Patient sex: M
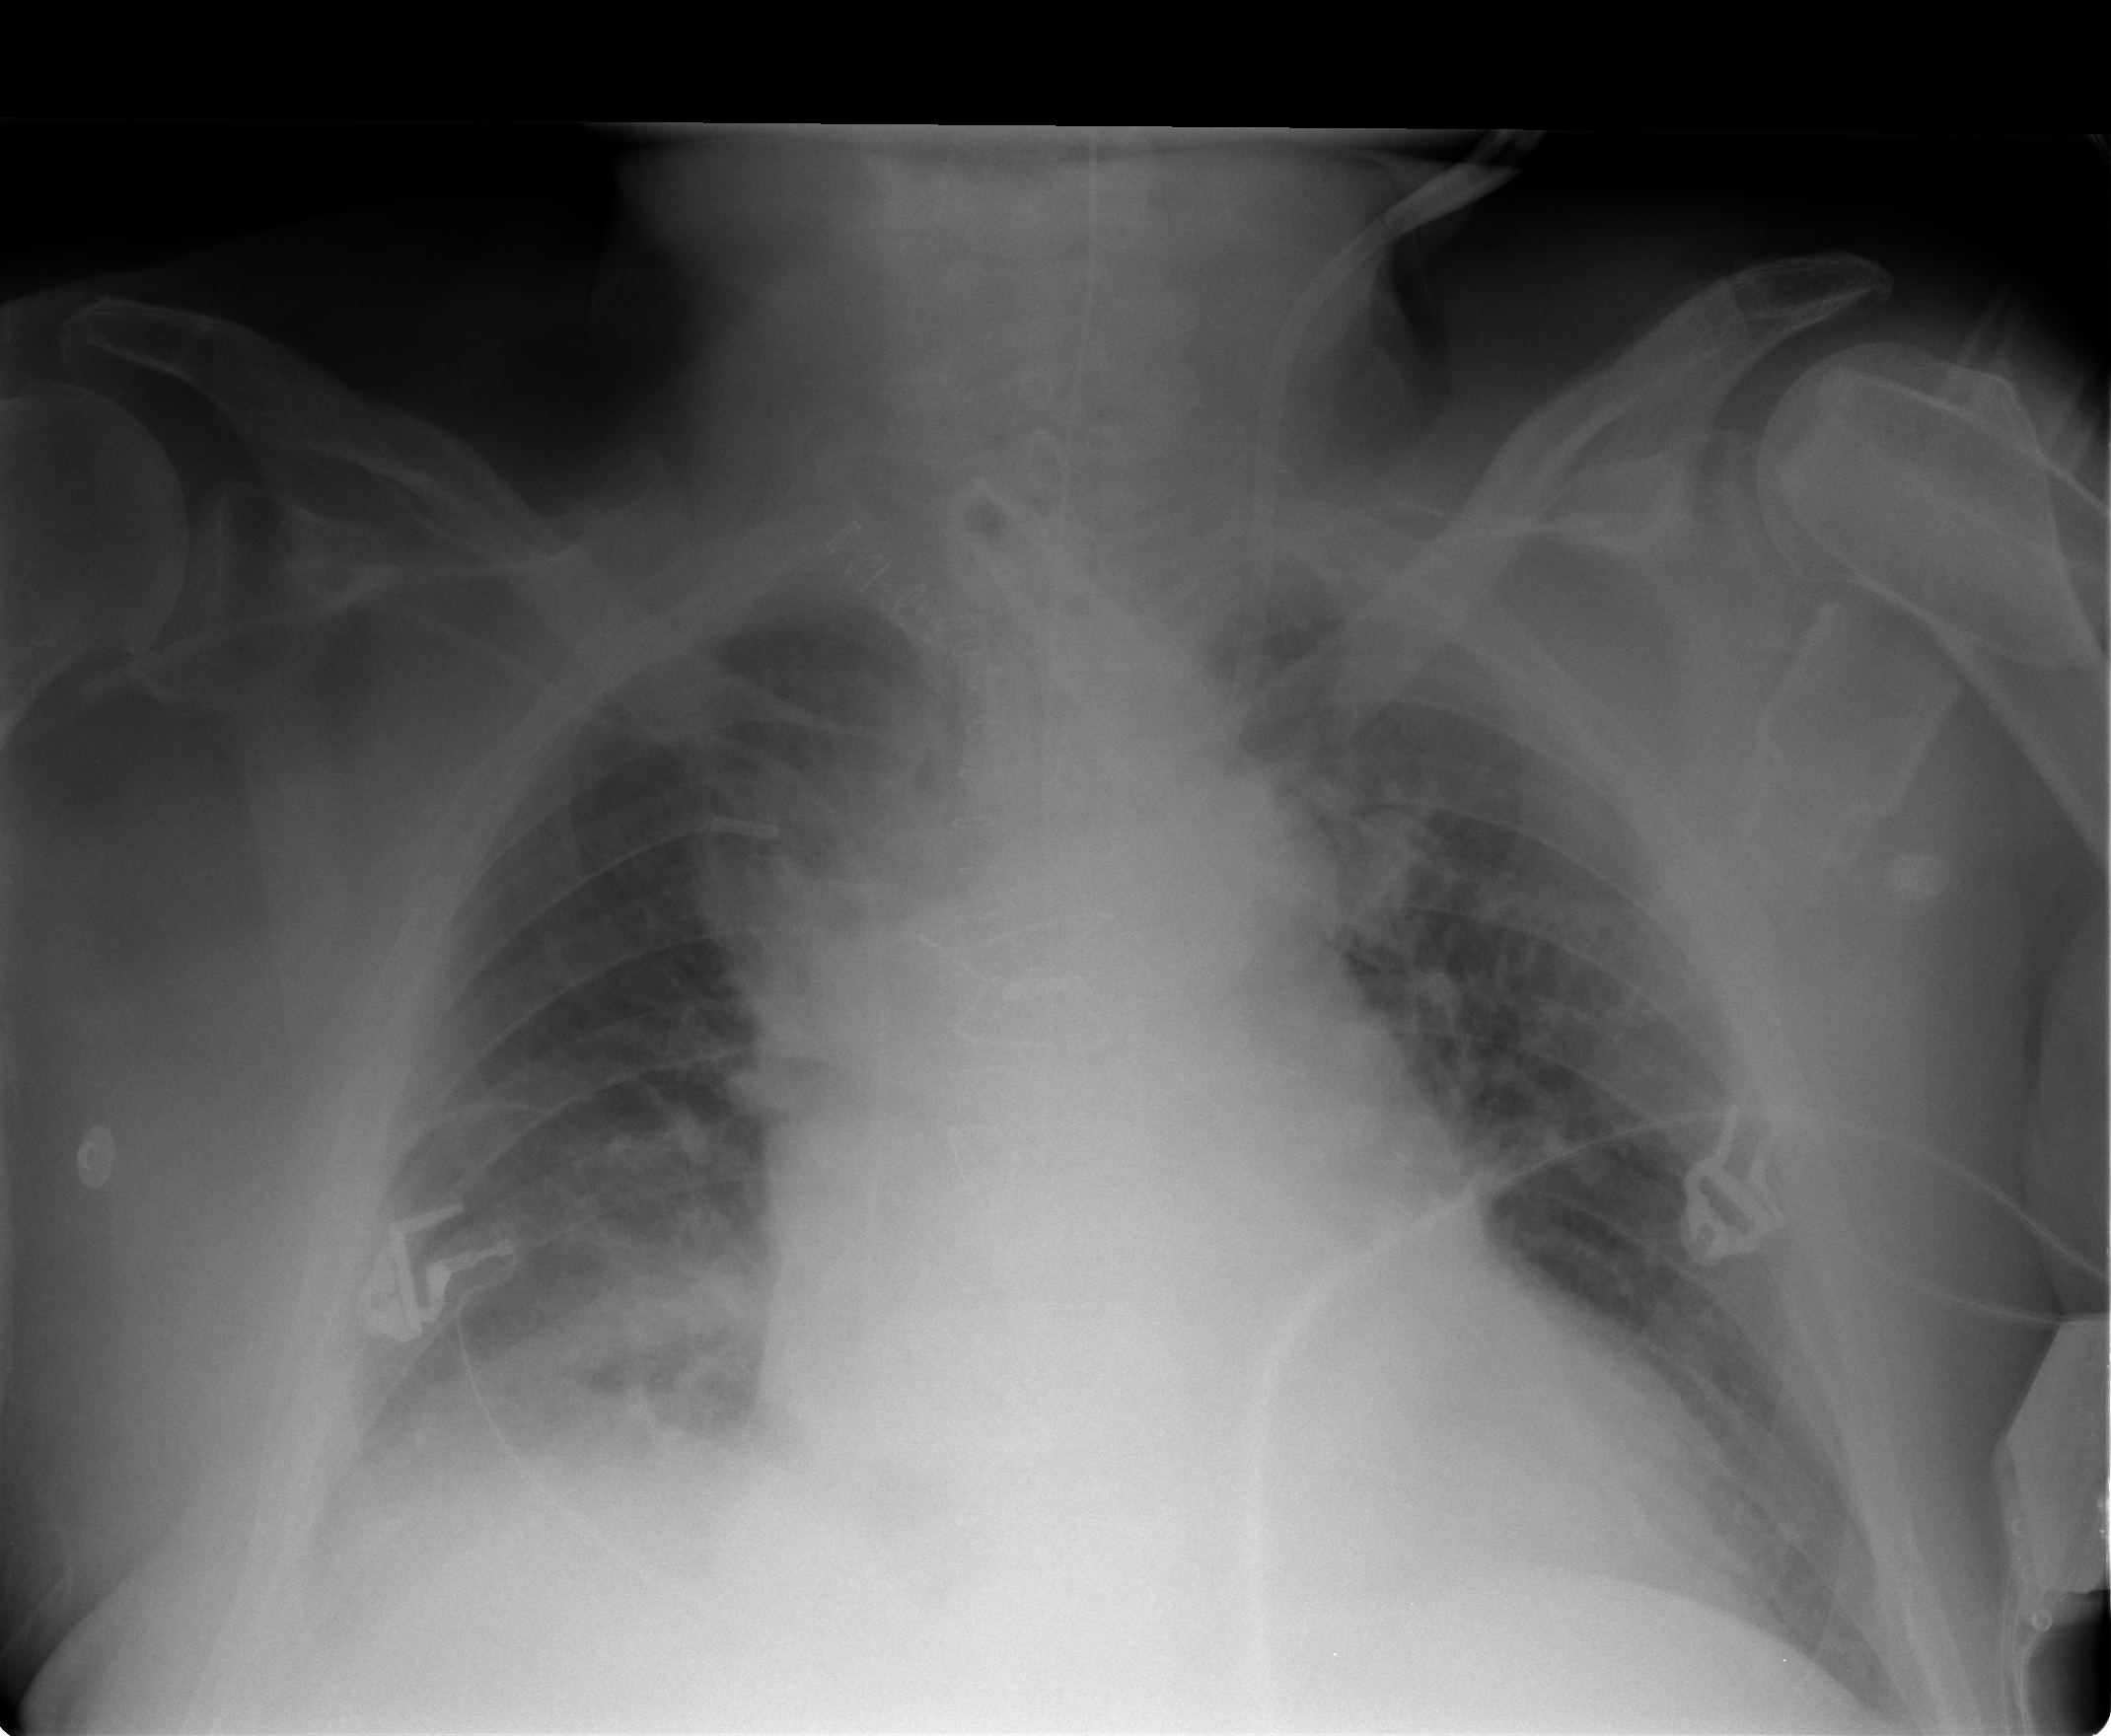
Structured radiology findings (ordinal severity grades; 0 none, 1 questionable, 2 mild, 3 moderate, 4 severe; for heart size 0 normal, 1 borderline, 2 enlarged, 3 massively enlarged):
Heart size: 2
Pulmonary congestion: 2
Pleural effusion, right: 2
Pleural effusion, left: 0
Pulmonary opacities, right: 0
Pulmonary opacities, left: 0
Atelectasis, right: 2
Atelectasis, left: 2